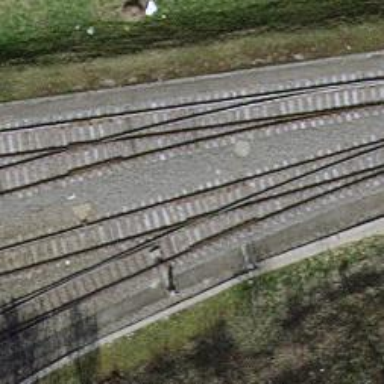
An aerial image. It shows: Railway switch.